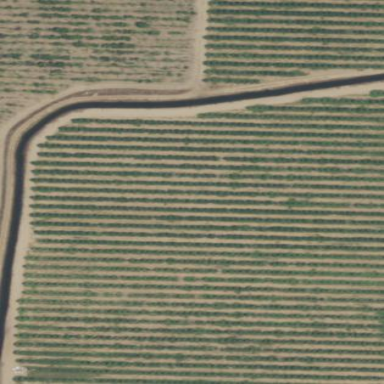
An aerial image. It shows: Vineyard.